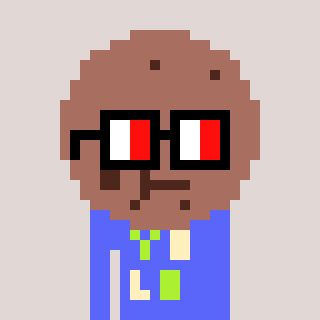
a pixel art character with square glasses with black frames and red eyes, a cookie-shaped head and a purple-colored body on a warm background